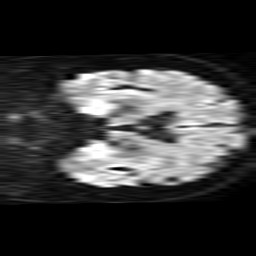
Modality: TRACE
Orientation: coronal
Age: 60
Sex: male
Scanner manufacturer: philips
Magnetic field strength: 1.5 T
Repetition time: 4.024 s
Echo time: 0.1015 s